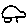
Label: car